Interaction volume radius: 5 \u00c5
Interaction volume height: 25 \u00c5
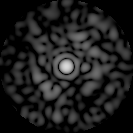
Disorder parameter: 0.8877